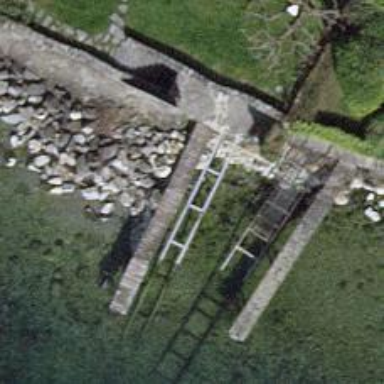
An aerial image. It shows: Man-made pier.